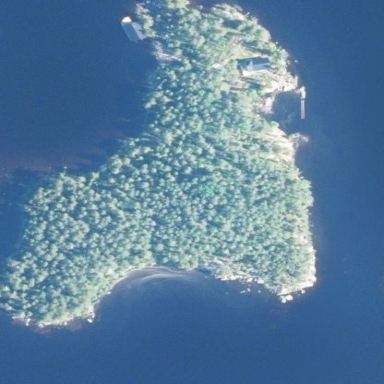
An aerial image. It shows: Islet.